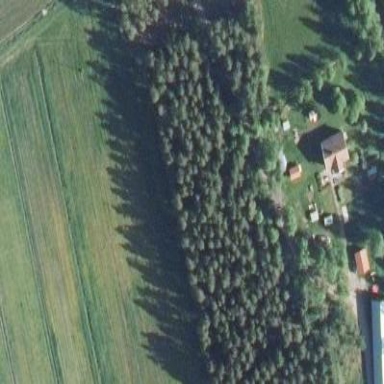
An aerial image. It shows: Forest dominated by needle-leaved trees.